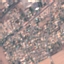
Land use / land cover class: Residential